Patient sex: F
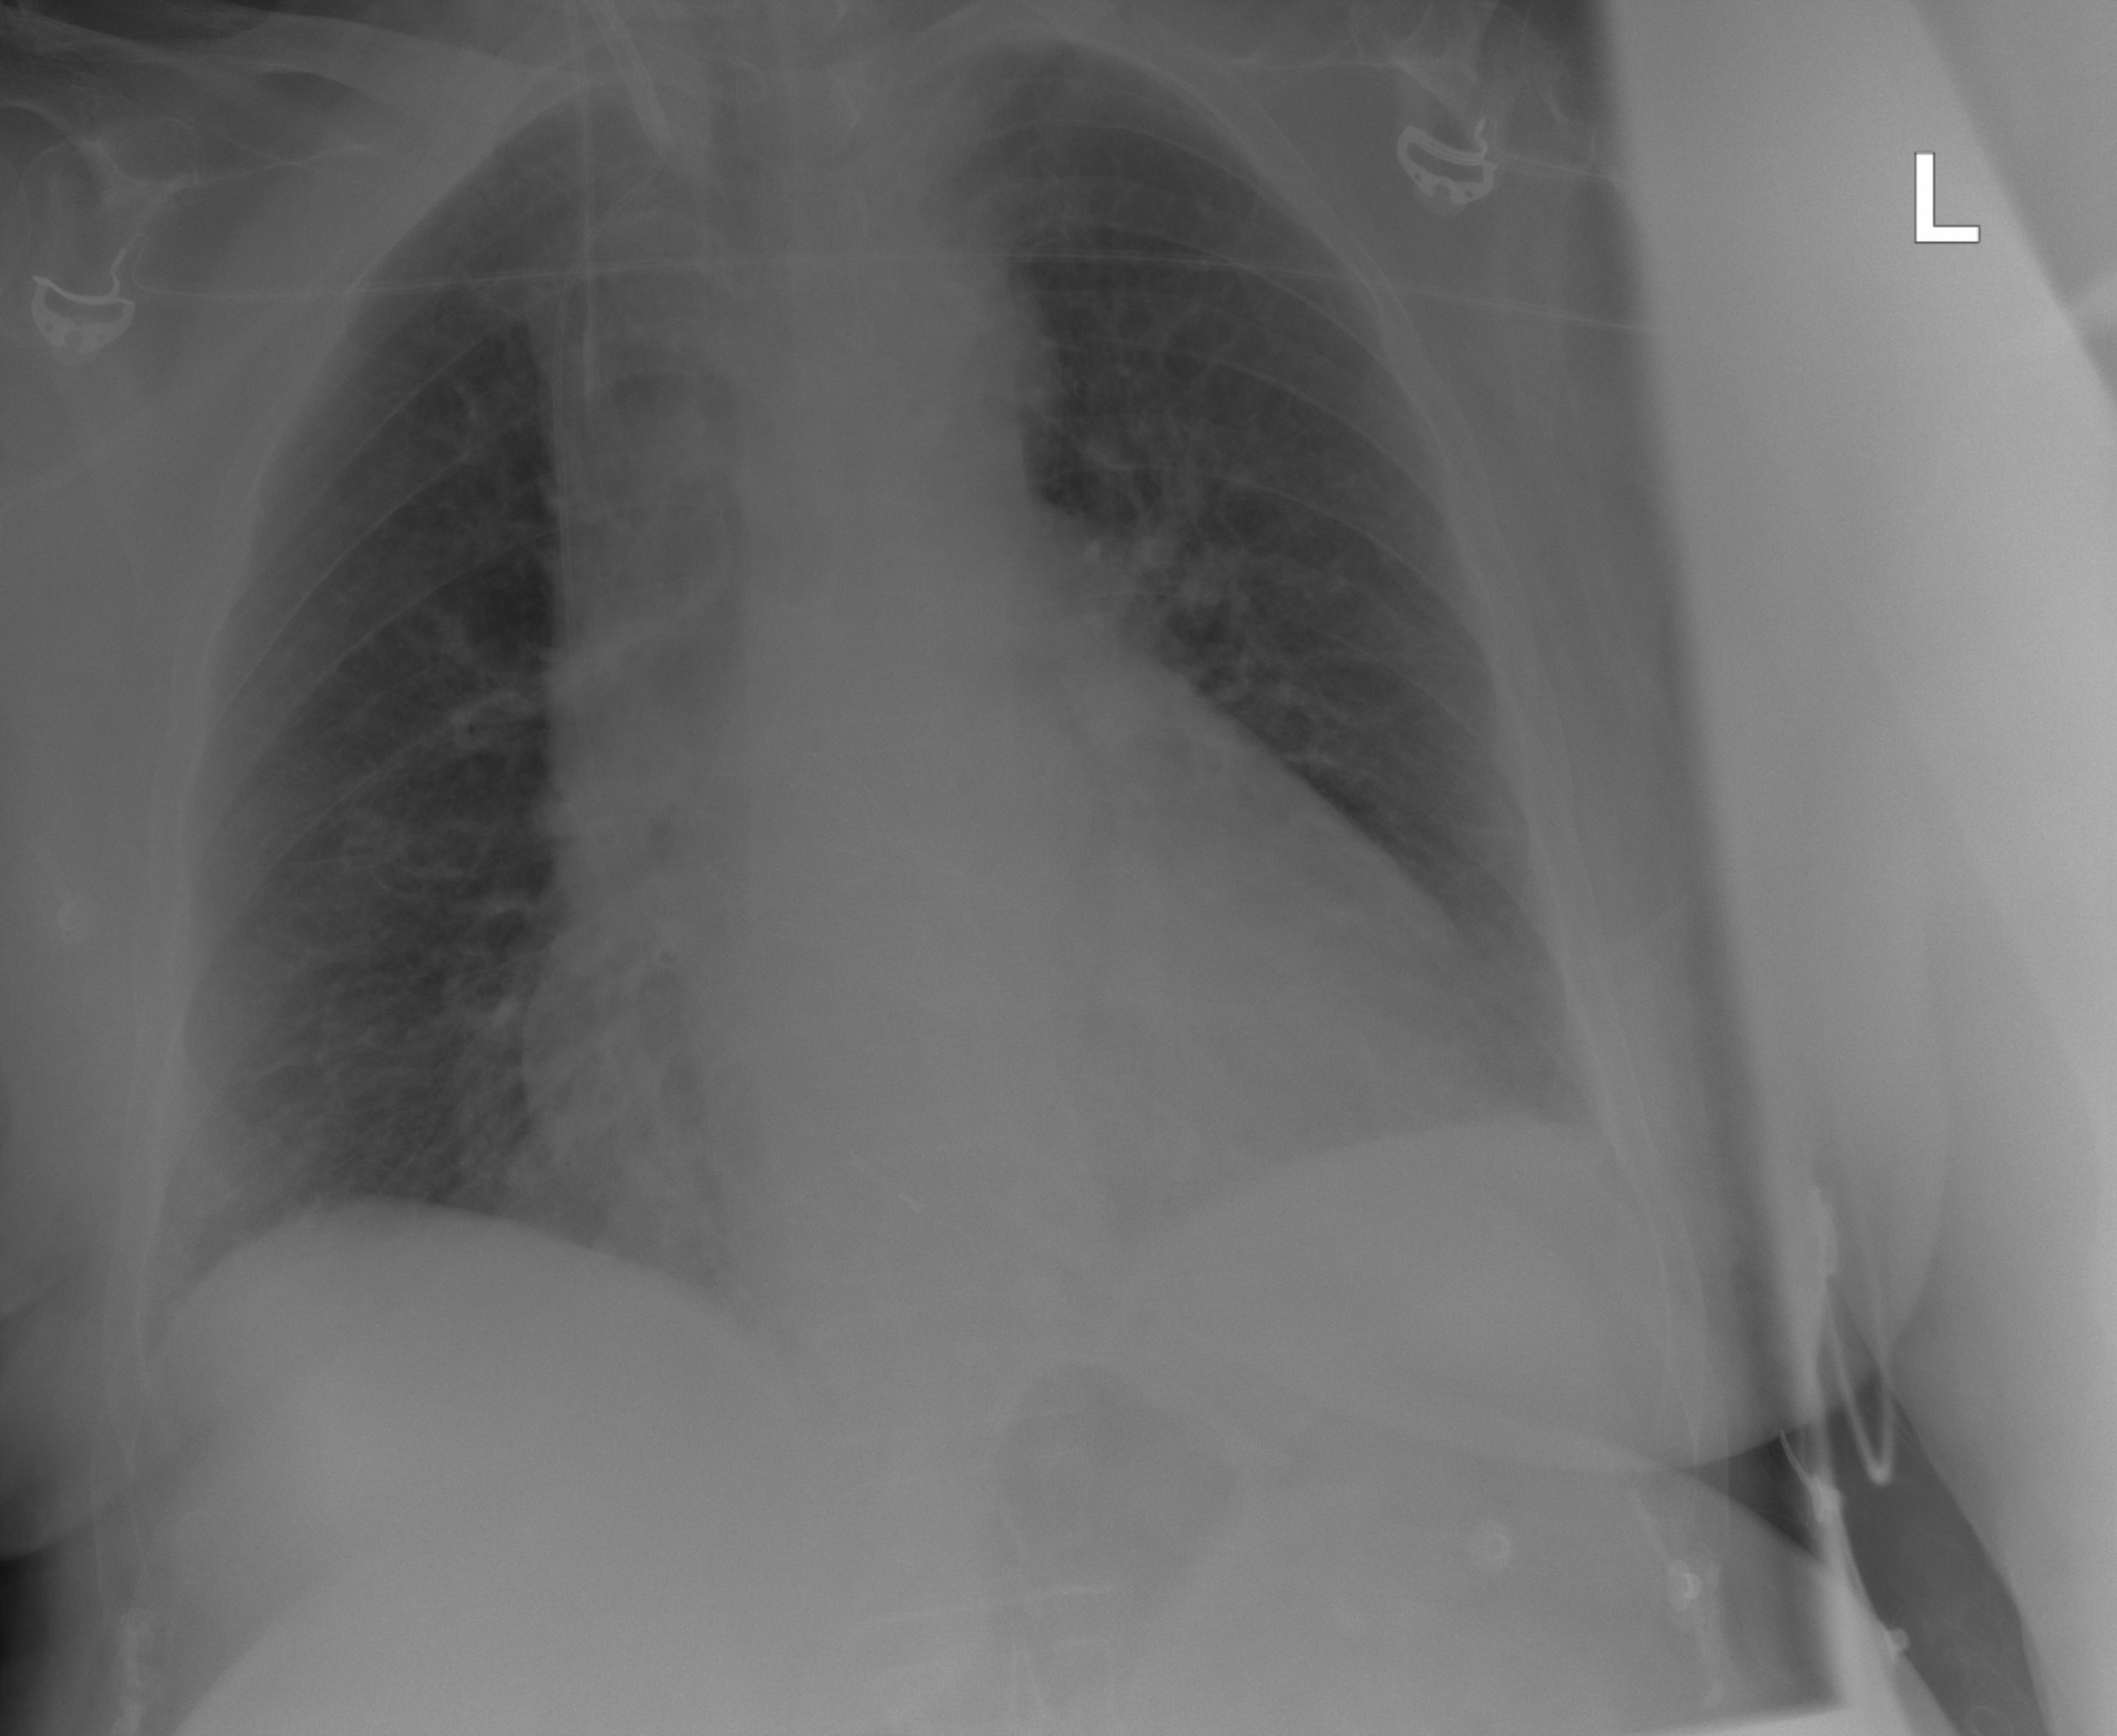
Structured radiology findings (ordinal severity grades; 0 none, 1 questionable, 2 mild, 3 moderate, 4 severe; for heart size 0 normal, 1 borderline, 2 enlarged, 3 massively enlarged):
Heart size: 2
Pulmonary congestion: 0
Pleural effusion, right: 0
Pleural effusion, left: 0
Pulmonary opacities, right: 0
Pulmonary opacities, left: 0
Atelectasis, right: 2
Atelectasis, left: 2